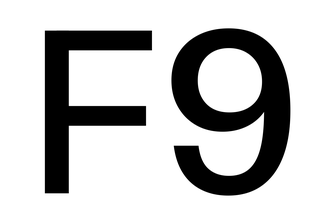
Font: InstrumentSans_Medium